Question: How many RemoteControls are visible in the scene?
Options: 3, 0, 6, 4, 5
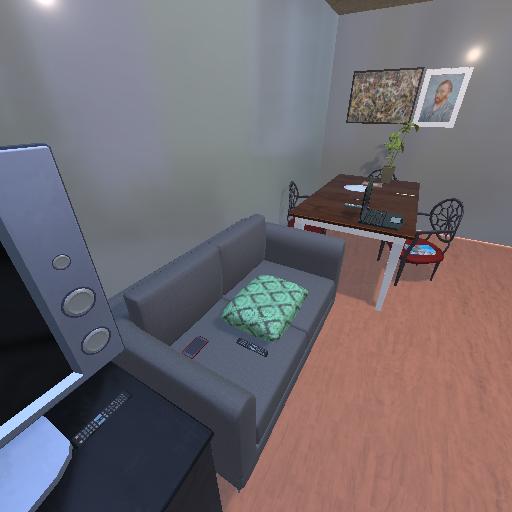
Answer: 3